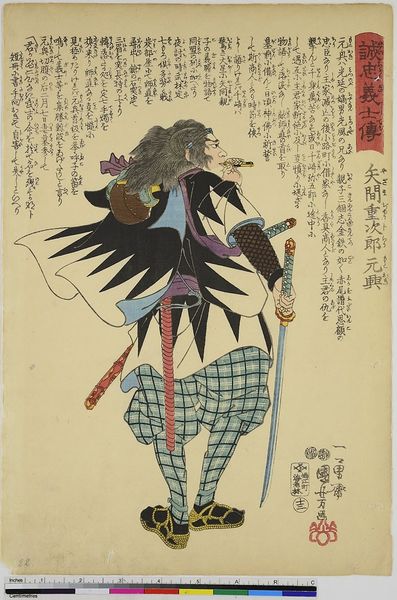
Titel: Yazama Jujiro Motoaki, Blatt 13 aus der Serie: Geschichte der loyalen Gefolgsmänner
Künstler: Utagawa Kuniyoshi
Standort: Hamburg
Institution: Museum für Kunst und Gewerbe Hamburg
Schlagwörter: zeichen, malerei, portrait, person, holzschnitt, japan, japanisch, buch, druck, druckgraphik, druckgrafik, schwert, soldat, krieger, ereignis, zeit, farbholzschnitt, situation, ereignisbild, samurai, edo, print, japanese, historische, reproduktionen, book, manga, druckerzeugnisse, porträt, persönlichkeit, soldatenleben, ukiyo, rückenbild